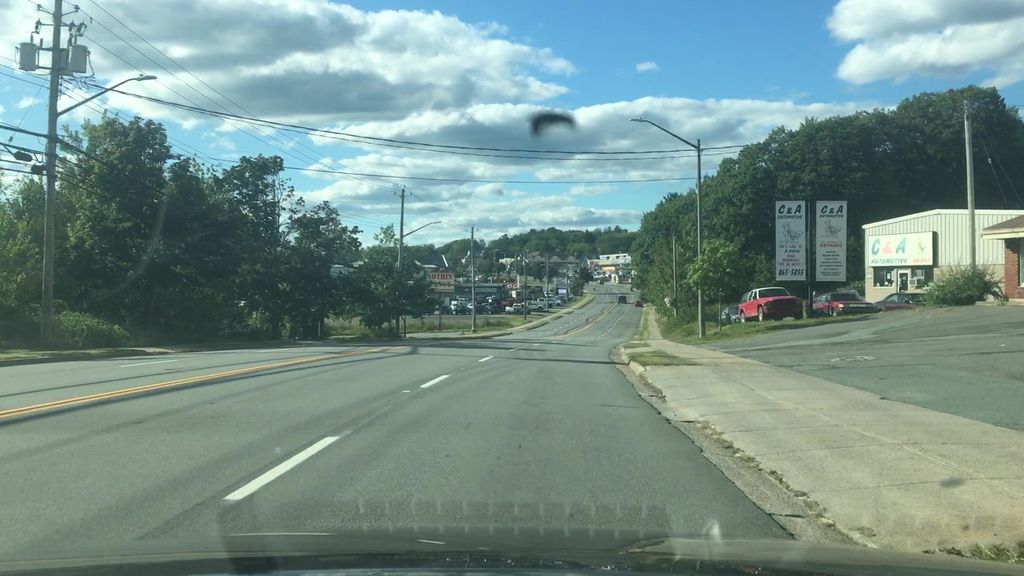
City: halifax